Question: I need to calculate the following integral on a 2D-grid (x,y positions):

with r = sqrt(x^2 + y^2) and the 2D-grid centered at x=y=0.
The implementation is straightforward:
'''
import numpy as np
from scipy import integrate
def integralFunction(x):
def squareSaturation(y):
return np.sqrt(1-np.exp(-y**2))
return integrate.quad(squareSaturation,0,x)[0]
#vectorize function to apply function with integrals on np-array
integralFunctionVec = np.vectorize(integralFunction)
xmax = ymax = 5
Nx = Ny = 1024
X, Y = np.linspace(-xmax, xmax, Nx), np.linspace(-ymax, ymax, Ny)
X, Y = np.meshgrid(X, Y)
R = np.sqrt(X**2+Y**2)
Z = integralFunctionVec(R)
'''
However, I'm currently working on a 1024x1024 grid and the calculation takes ~1.5 minutes. Now there is some redundancy in those calculations that I want to reduce to speed up the calculation. Namely:
1. As the grid is centered around r = 0, many values for r on the grid are the same. Due to symmetry only ~1/8 of all values are unique (for a square grid). One idea was to calculate the integral only for the unique values (found via np.unique) and then save them in a look-up table (hashmap?) Or I could cache the function values so that only new values are calculated (via @lru_cache). But does that actually work when I vectorize the function afterwards?
2. As the integral goes from 0 to r, the integral is often calculating integrals over intervals it has already calculated. E.g. if you calculate from 0 to 1 and afterwards from 0 to 2, only the interval from 1 to 2 is "new". But what would be the best way to utilize that? And would that even be a real performance boost using scipy.integrate.quad?
Do you have any feedback or other ideas to optimize this calculation?
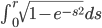
Answer: You can use to speed up the computation of 'quad'. Here is an example:
'''
import numpy as np
import numba as nb
from scipy import integrate
@nb.cfunc('float64(float64)')
def numbaSquareSaturation(y):
return np.sqrt(1-np.exp(-y**2))
squareSaturation = scipy.LowLevelCallable(numbaSquareSaturation.ctypes)
def integralFunction(x):
return integrate.quad(squareSaturation,0,x)[0]
integralFunctionVec = np.vectorize(integralFunction)
xmax = ymax = 5
Nx = Ny = 1024
X, Y = np.linspace(-xmax, xmax, Nx), np.linspace(-ymax, ymax, Ny)
X, Y = np.meshgrid(X, Y)
R = np.sqrt(X**2+Y**2)
Z = integralFunctionVec(R)
'''
This is about 25 times faster on my machine. The code is still suboptimal since 'squareSaturation' calls introduces a big overhead but is seems SciPy does not provide a way to vectorize 'quad' efficiently for your case. Note that using 'nb.cfunc'+'scipy.LowLevelCallable' significantly speed up the execution as pointed out by @max9111.
> As the grid is centered around r = 0, many values for r on the grid are the same. Due to symmetry only ~1/8 of all values are unique (for a square grid). One idea was to calculate the integral only for the unique values (found via np.unique) and then save them in a look-up table (hashmap?) Or I could cache the function values so that only new values are calculated (via @lru_cache). But does that actually work when I vectorize the function afterwards?
I do not expect this approach to be significantly faster although not recomputing the values is indeed a good idea. Note that hashmap are pretty slow as well as 'np.unique'. I suggest you to just select the quarter of the input array 'R'. Something like 'R[0:R.shape[0]//2, 0:R.shape[1]//2]'. Be careful if the shape is odd.
> As the integral goes from 0 to r, the integral is often calculating integrals over intervals it has already calculated. E.g. if you calculate from 0 to 1 and afterwards from 0 to 2, only the interval from 1 to 2 is "new". But what would be the best way to utilize that? And would that even be a real performance boost using scipy.integrate.quad?
This could help since the domain of a integral is smaller and the function should be smoother. This means Scipy should be faster to compute it. Even if it would not do that automatically, you can reduce the precision of the computed sub-intervals using optional parameters of <URL>.